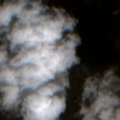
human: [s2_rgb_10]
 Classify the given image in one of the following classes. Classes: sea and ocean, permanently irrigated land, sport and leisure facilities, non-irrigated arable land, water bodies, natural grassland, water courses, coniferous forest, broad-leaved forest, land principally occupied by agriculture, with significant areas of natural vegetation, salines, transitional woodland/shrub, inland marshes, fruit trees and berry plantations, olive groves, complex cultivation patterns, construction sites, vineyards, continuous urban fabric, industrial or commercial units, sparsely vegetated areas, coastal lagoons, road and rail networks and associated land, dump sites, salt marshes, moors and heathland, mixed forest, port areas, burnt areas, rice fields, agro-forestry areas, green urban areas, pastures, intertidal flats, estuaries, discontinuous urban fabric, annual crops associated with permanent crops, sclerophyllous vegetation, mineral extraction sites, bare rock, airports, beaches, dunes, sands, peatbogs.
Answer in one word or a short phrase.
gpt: peatbogs